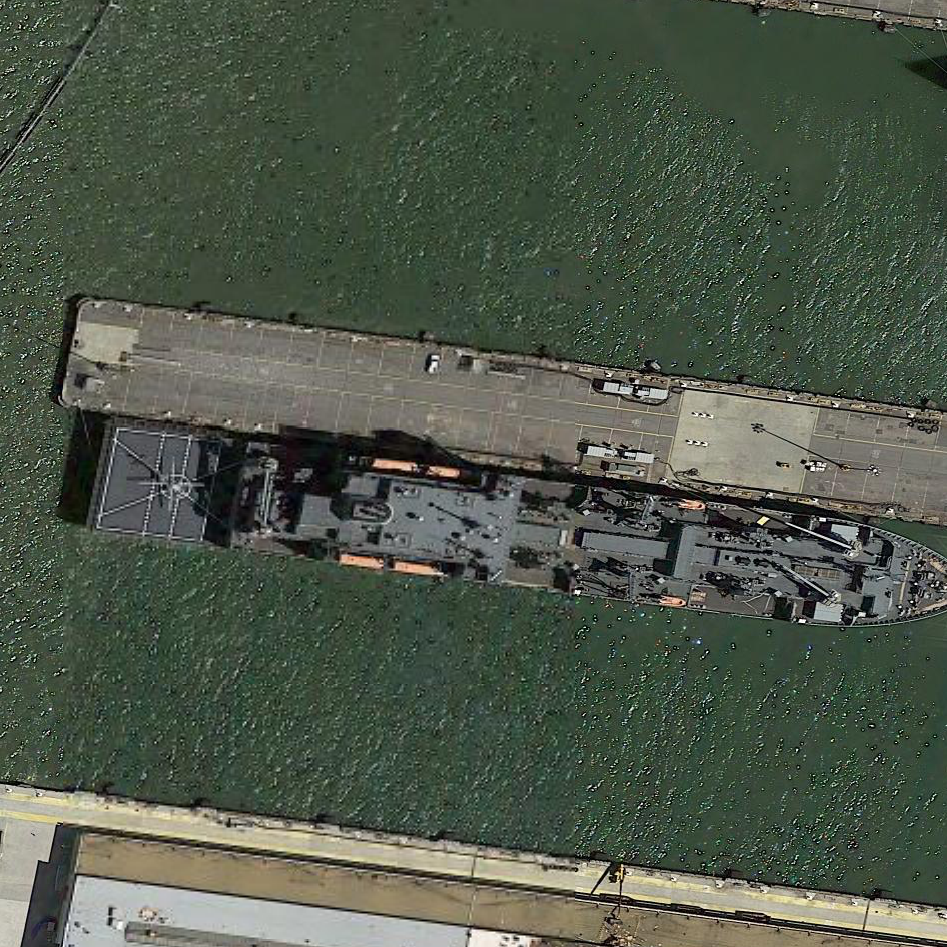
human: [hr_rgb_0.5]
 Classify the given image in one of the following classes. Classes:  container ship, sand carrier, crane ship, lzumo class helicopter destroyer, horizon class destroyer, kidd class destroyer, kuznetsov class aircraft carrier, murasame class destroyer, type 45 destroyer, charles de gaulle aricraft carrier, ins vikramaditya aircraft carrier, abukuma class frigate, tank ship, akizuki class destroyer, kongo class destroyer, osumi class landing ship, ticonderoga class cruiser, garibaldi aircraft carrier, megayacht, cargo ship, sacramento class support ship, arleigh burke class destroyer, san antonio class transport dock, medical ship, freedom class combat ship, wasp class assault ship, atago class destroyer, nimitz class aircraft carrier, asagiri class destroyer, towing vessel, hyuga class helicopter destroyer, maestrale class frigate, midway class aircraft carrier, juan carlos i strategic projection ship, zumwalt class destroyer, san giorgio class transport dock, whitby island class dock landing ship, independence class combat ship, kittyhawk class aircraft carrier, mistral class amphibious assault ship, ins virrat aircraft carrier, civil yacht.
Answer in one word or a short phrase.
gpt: Crane ship